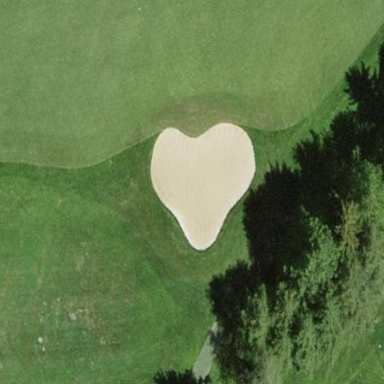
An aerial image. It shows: Bunker filled with sand on golf course.